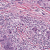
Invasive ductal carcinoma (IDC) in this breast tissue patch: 1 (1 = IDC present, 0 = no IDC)